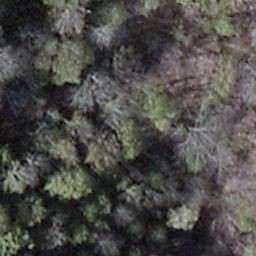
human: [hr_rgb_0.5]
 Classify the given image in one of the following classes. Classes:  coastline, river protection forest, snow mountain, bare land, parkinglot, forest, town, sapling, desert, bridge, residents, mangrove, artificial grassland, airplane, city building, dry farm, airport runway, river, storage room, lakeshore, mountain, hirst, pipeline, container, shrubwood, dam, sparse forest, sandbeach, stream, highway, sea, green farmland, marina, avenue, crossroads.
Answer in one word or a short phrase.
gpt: shrubwood